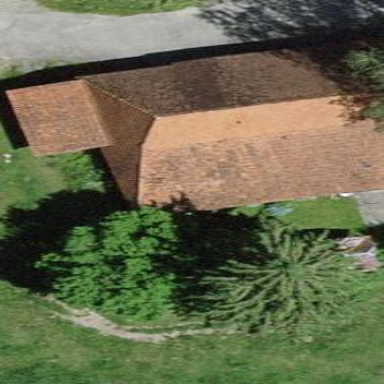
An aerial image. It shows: Rural barn.